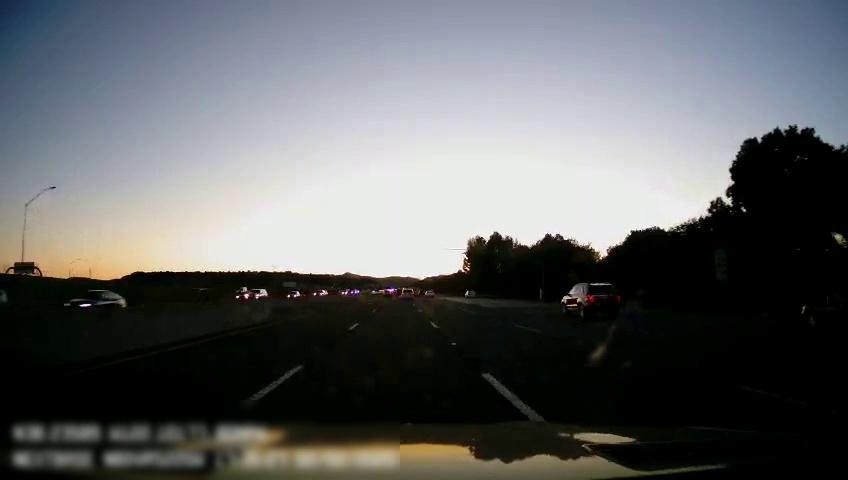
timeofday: Dusk/Dawn/Twilight
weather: Sunny
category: Drivable Space
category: Vehicles | SUV
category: Vehicles | Car
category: Vehicles | Car
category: Vehicles | Car
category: Vehicles | Car
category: Vehicles | Car
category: Vehicles | SUV
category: Vehicles | Car
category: Vehicles | SUV
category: Lanes | Alternate Lane
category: Lanes | Current Lane
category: Lanes | Current Lane
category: Lanes | Alternate Lane